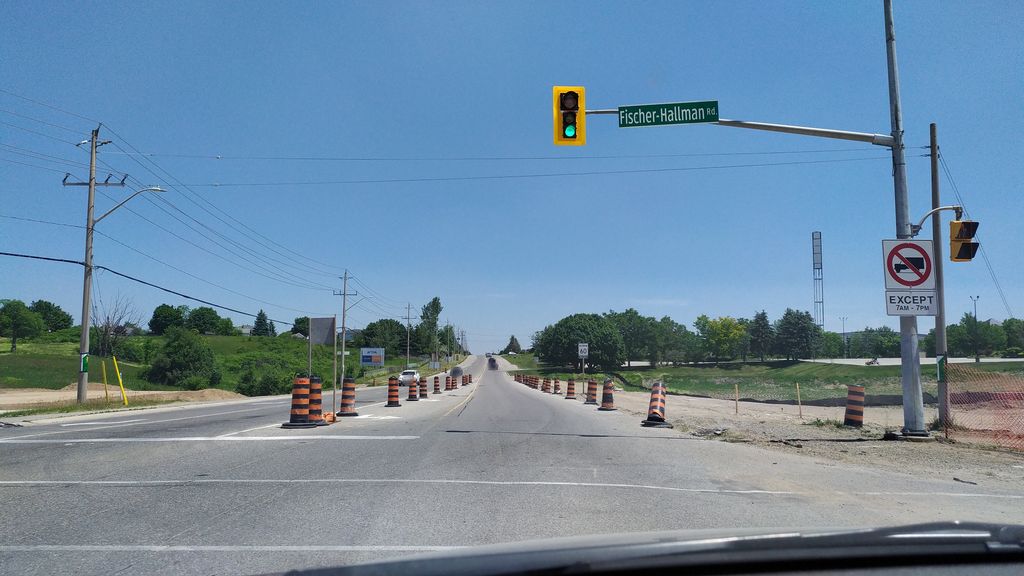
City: kitchener-waterloo